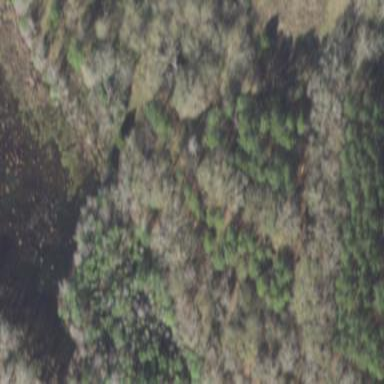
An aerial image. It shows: Beautiful woodland area.